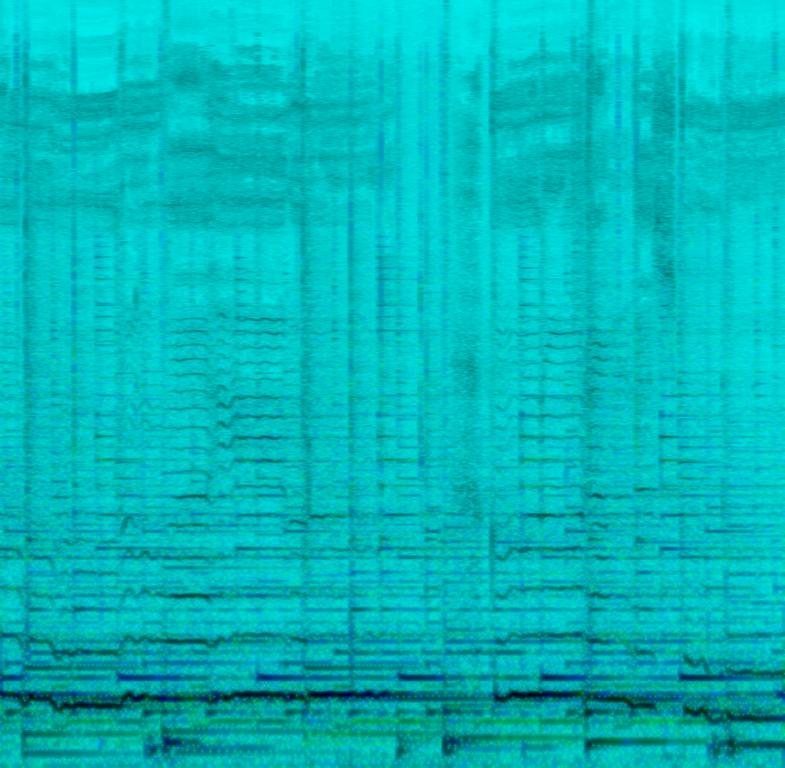
The Acoustic song features an arpeggiated acoustic melody, wide synth pad chords, soft bass guitar, mellow synth keys melody, soft percussive drums loop and mellow female vocal singing on top. It sounds very relaxing and calming - almost like you can do yoga to it.